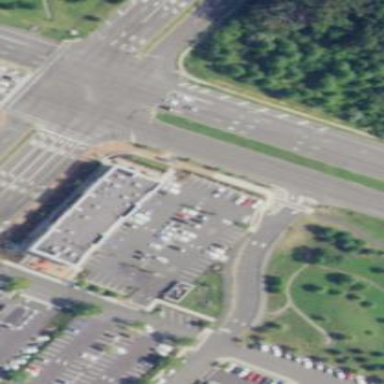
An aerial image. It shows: Retail building.